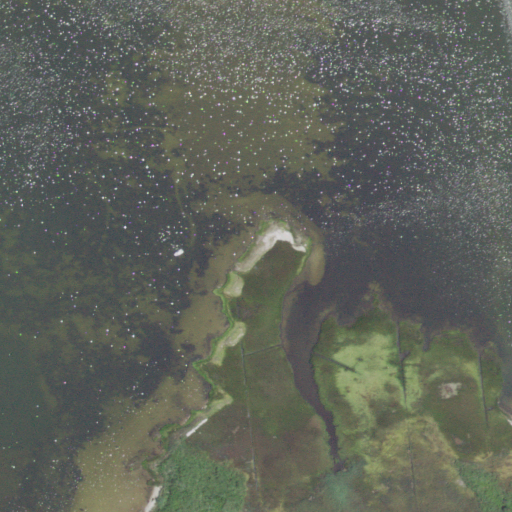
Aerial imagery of cape in New York named Molasses Point containing open water and herbaceous wetlands